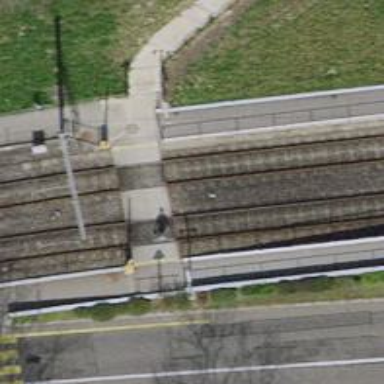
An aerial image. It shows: Railway crossing with full barrier.